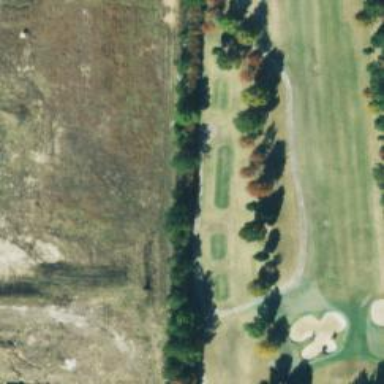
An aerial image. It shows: Golf cartpath that is also road path.